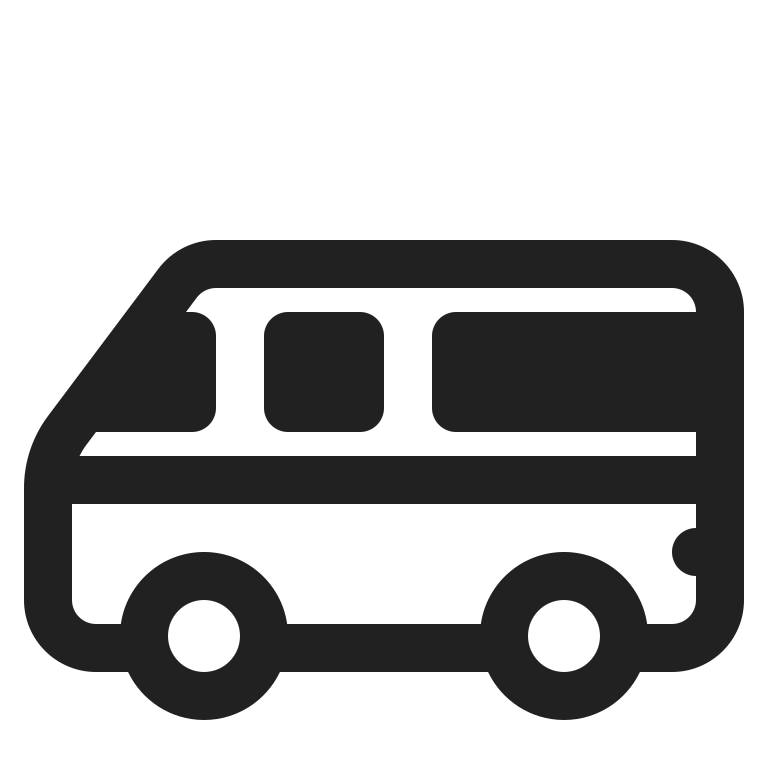
minibus high contrast